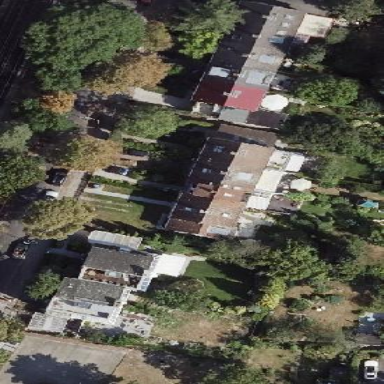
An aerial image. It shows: Terrace building.